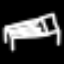
Label: bed